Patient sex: M
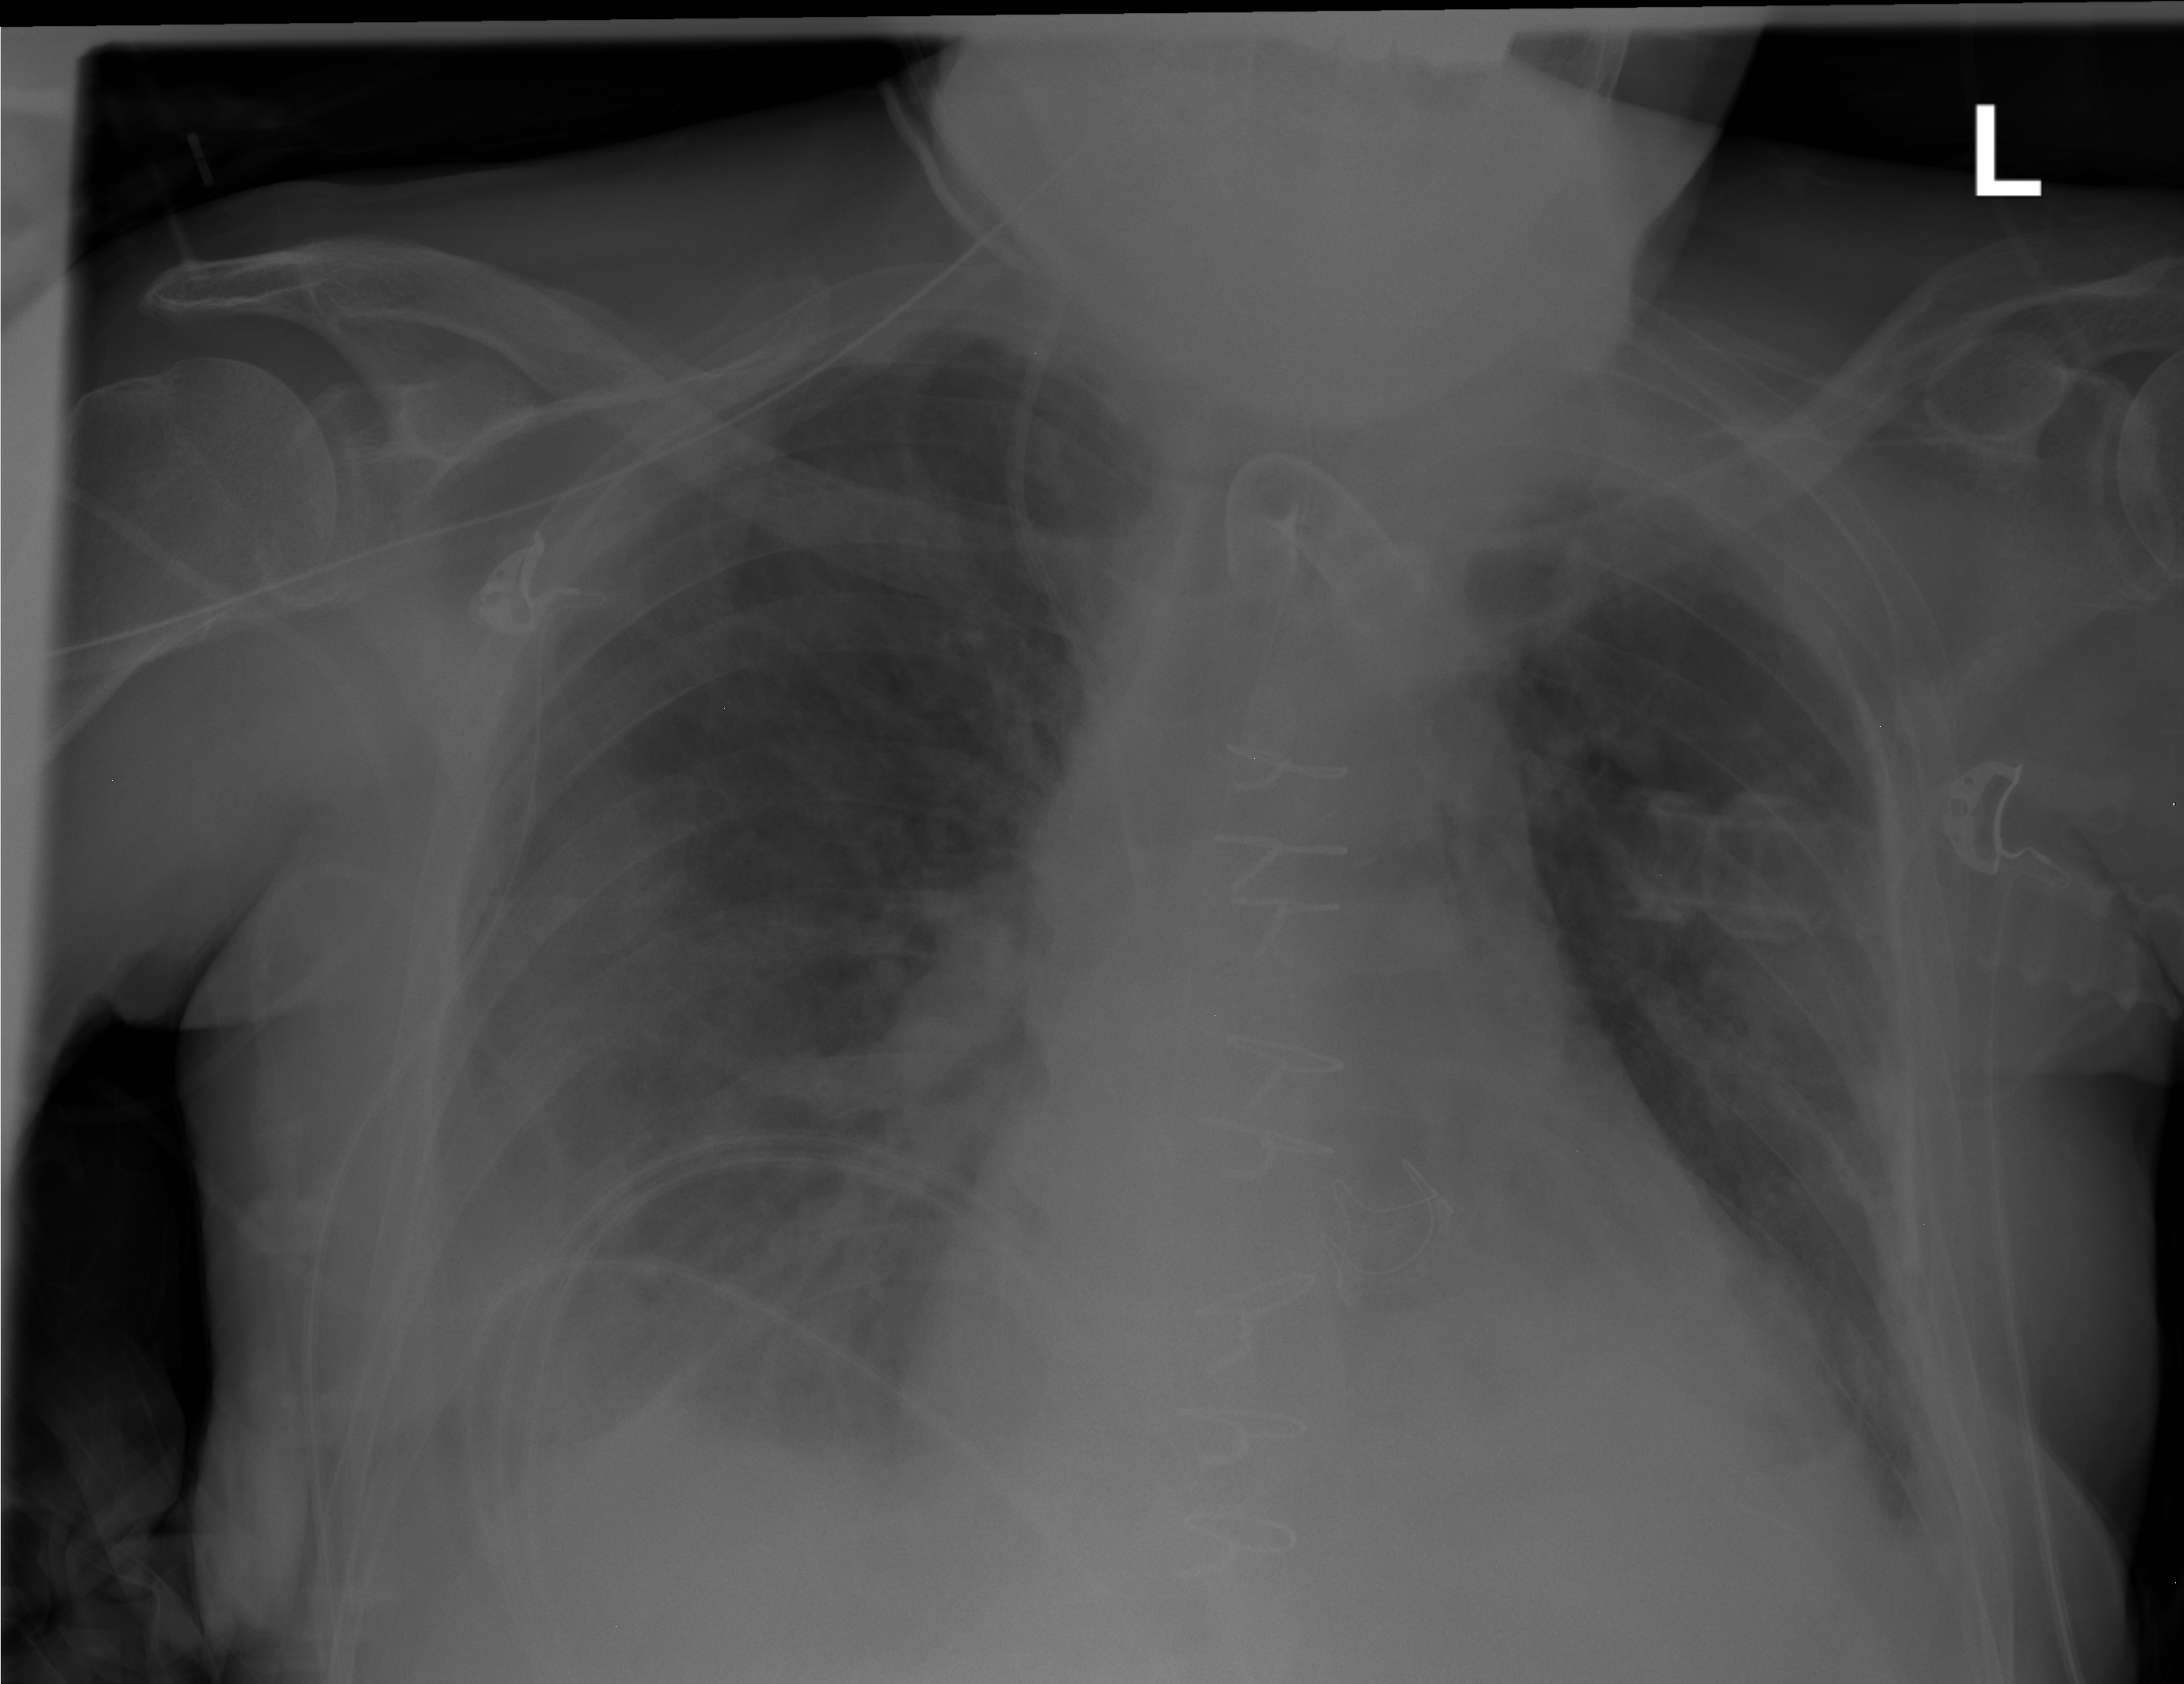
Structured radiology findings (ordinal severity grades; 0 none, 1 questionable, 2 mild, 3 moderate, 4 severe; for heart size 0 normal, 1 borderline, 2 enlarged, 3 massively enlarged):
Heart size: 2
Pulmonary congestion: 2
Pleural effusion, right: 2
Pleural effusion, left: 2
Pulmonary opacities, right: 2
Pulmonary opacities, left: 2
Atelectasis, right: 2
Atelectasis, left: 2